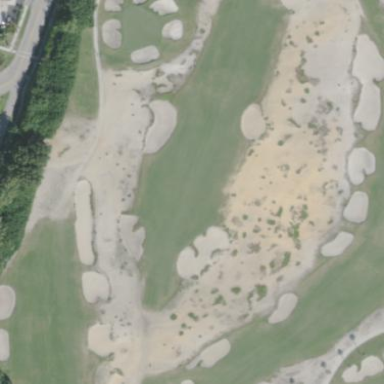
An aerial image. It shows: Golf bunker filled with sandy terrain.